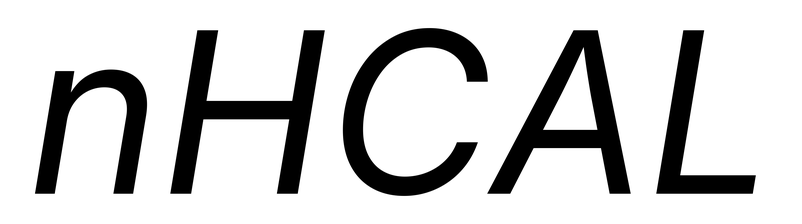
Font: Inter-Italic_Italic